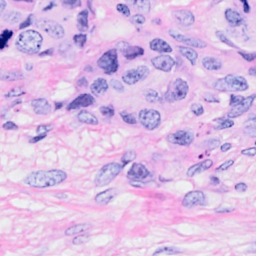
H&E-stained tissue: Breast